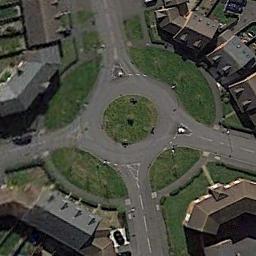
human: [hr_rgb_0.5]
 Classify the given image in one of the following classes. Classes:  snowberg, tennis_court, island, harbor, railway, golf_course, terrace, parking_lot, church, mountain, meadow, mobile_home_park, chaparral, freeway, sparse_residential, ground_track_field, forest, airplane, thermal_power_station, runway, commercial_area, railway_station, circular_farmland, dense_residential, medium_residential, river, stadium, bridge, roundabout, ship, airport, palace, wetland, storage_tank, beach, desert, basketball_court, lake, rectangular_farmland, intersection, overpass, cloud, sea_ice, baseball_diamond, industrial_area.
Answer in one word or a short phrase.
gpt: roundabout